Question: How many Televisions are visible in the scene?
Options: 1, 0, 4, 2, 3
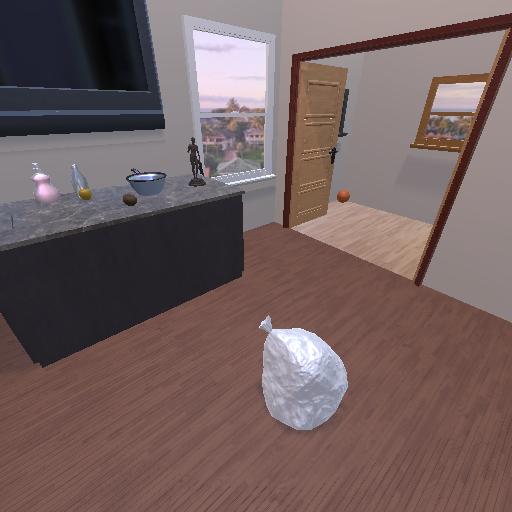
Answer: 1